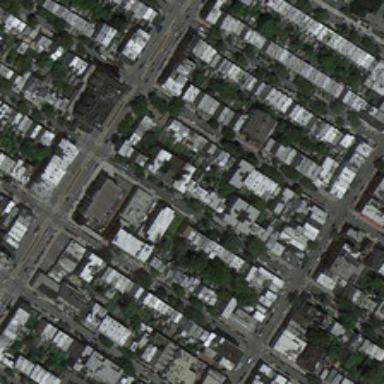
Many buildings and green trees are in a dense residential area .